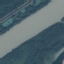
Land use / land cover class: River